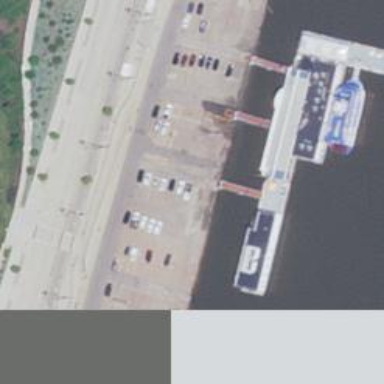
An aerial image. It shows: Man-made pier.